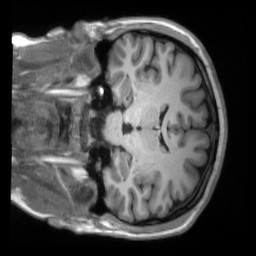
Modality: T1w
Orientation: coronal
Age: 24
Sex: male
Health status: ill
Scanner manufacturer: siemens
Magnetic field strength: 3 T
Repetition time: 2.2 s
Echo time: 0.00157 s